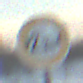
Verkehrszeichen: TatsaechlicheBreite2Komma3
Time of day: SunriseSunset
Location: Outdoor (Nature)
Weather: PartlyCloudy
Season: NotSpecified
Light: Natural